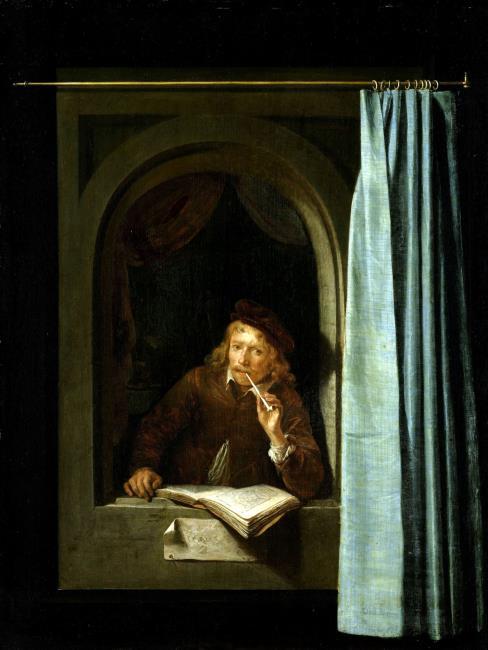
Title: Painter with pipe and book in a window
Artist: Gerard Dou
Earliest date: 1645
Latest date: 1650
Genre: painting
Iconography: Tobacco
Keywords: man's portrait, self-portrait, genre, half-length, head to the left, body facing left, facing front, long hair (men's hairstyle), beret, smoking a pipe, pipe, opened book, in a window, drapery (representation)